Aerial crown-view tile of a tropical tree (Barro Colorado Island, Panama), acquired 20250616:
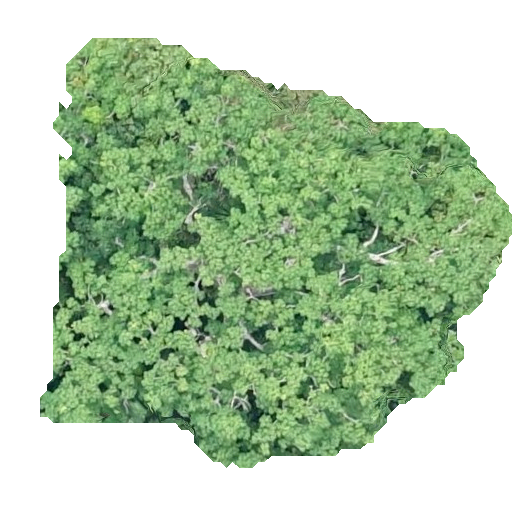
Species: Alseis blackiana
GBIF accepted scientific name: Alseis blackiana
Crown area: 211.455 m²